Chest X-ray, PA view. Patient: 28 years old, sex F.
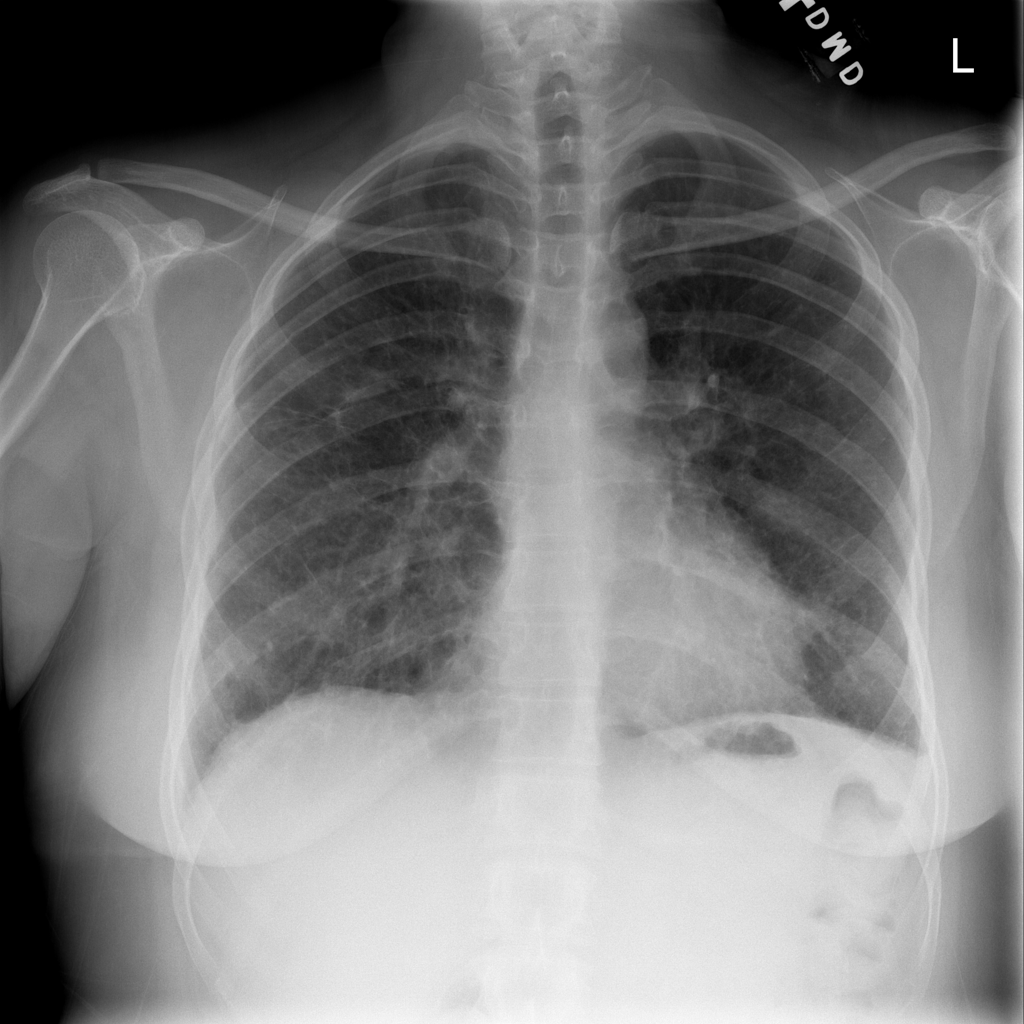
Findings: No Finding